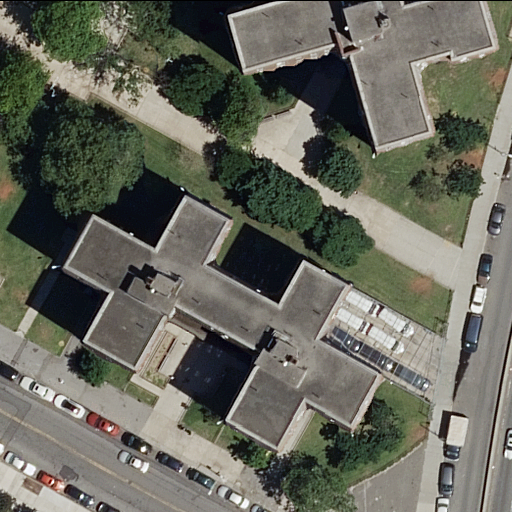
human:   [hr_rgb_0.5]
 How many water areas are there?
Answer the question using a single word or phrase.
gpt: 0

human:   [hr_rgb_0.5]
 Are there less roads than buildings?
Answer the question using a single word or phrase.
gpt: no

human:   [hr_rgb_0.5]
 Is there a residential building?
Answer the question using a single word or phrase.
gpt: yes

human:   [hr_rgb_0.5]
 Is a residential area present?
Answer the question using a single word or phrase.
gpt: yes

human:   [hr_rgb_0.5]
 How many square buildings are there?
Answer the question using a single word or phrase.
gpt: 0

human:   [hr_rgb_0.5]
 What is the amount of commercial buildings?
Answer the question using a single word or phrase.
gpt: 0

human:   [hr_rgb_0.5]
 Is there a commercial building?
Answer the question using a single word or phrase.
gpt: no

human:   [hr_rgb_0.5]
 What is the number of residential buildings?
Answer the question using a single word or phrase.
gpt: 2

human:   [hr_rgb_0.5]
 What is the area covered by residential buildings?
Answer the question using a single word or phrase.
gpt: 2002m2

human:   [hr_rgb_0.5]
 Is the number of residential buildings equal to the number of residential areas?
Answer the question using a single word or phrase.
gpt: yes

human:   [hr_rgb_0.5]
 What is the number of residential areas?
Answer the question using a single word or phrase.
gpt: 2

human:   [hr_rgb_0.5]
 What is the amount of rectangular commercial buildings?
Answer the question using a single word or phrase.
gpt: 0

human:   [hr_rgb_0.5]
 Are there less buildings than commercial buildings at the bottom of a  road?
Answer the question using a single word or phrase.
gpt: no

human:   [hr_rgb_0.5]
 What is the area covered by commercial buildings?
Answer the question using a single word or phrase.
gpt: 0m2

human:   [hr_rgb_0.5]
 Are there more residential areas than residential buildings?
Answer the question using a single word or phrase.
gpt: no

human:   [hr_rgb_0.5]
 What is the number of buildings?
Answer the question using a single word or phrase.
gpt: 2

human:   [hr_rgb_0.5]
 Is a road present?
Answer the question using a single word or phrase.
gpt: yes

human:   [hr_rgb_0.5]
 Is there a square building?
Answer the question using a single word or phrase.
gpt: no

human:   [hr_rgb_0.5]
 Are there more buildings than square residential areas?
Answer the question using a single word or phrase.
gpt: yes

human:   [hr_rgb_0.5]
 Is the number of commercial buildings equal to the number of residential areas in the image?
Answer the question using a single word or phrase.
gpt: no

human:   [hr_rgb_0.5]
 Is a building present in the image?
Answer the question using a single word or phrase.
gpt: yes

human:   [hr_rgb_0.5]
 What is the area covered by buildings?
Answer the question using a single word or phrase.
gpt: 2002m2

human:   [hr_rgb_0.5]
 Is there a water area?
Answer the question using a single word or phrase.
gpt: no

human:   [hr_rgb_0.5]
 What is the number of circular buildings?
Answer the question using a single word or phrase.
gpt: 0

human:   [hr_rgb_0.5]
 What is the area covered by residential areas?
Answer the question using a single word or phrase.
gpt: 10629m2

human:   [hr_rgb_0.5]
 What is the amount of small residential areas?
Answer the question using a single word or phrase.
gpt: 1

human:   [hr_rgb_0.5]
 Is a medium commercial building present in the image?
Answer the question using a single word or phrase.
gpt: no

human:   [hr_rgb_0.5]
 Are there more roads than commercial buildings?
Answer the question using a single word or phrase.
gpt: yes

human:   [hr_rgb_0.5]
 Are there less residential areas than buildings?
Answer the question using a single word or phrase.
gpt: no

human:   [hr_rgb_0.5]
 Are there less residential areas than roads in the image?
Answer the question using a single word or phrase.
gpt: yes

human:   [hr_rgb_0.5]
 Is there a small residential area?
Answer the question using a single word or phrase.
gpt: yes

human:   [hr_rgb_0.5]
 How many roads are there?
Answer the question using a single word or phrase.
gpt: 8

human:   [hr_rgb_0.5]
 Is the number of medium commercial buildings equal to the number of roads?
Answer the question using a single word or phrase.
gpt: no

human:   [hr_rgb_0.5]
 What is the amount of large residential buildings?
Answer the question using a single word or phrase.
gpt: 2

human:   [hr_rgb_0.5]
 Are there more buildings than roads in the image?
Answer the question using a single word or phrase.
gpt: no

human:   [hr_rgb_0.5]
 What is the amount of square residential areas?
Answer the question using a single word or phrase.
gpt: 0

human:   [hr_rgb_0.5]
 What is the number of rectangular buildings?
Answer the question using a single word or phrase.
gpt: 0

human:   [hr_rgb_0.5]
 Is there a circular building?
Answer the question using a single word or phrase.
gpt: no

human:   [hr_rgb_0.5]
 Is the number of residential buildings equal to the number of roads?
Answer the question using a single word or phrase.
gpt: no

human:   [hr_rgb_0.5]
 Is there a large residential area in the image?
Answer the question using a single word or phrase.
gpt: yes

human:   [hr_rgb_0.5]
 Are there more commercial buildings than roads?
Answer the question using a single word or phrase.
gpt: no

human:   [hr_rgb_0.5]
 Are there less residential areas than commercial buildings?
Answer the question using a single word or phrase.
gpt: no

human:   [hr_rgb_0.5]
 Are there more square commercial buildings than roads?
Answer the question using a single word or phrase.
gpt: no

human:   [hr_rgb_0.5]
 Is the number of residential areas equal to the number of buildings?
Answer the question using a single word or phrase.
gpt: yes

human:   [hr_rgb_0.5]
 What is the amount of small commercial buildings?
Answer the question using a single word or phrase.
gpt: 0

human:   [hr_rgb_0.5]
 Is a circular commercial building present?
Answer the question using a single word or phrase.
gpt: no

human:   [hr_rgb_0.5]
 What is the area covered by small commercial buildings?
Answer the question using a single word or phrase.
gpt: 0m2

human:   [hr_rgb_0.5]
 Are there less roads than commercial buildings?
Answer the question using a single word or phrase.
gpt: no

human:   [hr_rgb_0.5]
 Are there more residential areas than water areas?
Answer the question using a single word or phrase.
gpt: yes

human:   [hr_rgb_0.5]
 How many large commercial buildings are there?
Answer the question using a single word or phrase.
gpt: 0

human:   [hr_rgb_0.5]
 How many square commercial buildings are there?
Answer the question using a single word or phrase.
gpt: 0

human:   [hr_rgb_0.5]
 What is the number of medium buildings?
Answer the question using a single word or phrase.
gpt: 0

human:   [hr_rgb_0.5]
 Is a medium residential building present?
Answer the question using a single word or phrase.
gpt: no

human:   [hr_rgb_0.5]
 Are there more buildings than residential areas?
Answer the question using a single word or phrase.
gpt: no

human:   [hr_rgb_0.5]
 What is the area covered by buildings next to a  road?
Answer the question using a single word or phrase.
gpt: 2002m2

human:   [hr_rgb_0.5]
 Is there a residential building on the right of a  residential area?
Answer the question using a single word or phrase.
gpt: yes

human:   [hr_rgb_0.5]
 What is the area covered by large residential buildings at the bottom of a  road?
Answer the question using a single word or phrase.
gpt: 1238m2

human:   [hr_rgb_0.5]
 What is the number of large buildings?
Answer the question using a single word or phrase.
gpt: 2

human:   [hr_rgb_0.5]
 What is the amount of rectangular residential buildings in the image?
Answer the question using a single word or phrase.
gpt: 0

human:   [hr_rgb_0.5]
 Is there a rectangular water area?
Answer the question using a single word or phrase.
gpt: no

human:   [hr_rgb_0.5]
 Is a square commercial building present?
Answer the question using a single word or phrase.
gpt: no

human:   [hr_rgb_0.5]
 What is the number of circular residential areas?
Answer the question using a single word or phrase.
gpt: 0

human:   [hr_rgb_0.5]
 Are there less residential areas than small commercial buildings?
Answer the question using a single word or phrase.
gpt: no

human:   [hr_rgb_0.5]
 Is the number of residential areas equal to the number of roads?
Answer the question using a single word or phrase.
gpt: no